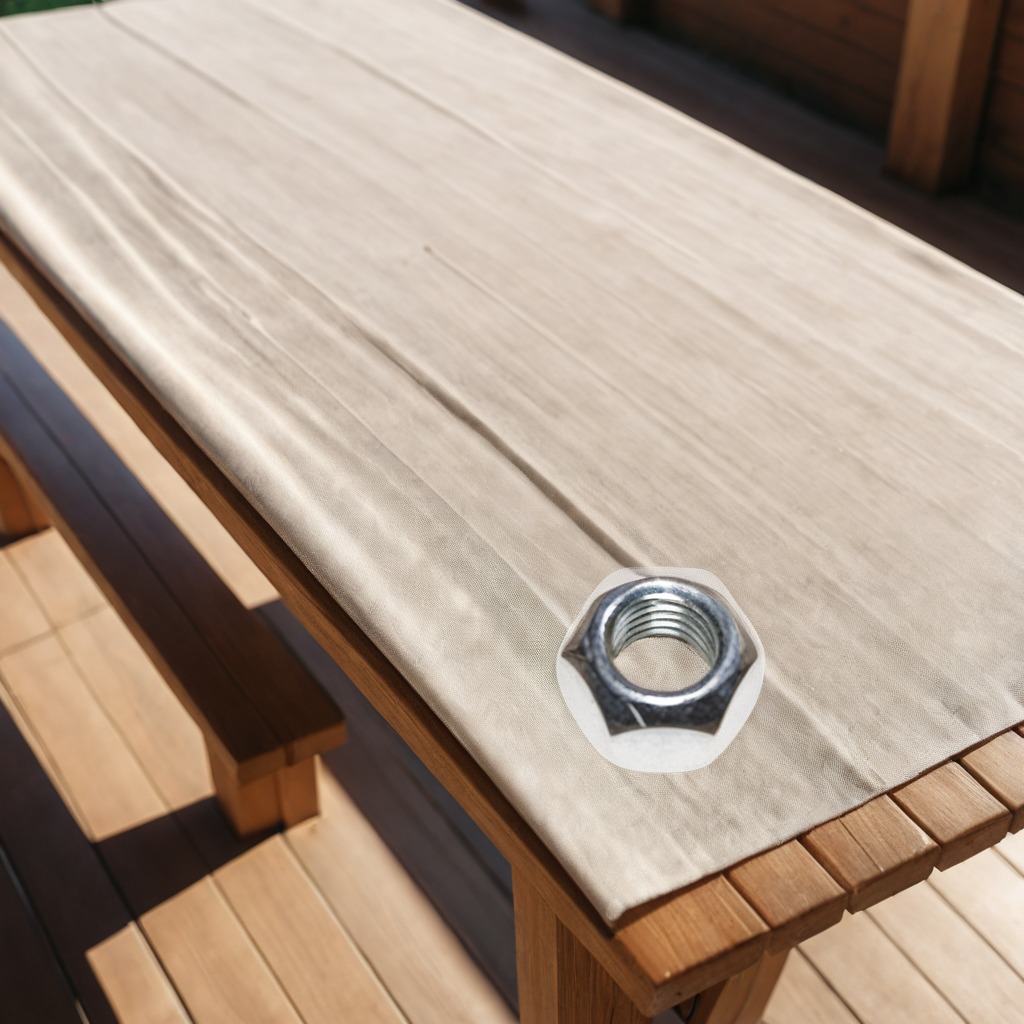
A metal nut lying on a wooden table in an outdoor workshop during daytime bright natural light soft shadows worn but beneath the cloth.